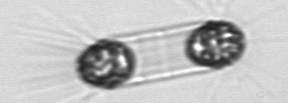
Label: Corethron_hystrix